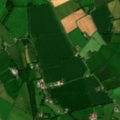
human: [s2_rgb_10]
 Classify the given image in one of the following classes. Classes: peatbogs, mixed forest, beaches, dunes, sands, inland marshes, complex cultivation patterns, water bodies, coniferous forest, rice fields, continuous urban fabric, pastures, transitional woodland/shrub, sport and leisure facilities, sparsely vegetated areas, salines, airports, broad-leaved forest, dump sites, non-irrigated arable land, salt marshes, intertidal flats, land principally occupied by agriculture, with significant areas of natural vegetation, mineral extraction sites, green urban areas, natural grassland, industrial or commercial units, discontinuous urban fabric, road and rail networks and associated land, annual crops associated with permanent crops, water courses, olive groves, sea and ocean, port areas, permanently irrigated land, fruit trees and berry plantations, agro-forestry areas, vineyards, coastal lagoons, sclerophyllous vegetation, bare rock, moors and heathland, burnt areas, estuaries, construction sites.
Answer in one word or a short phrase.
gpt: non-irrigated arable land, pastures